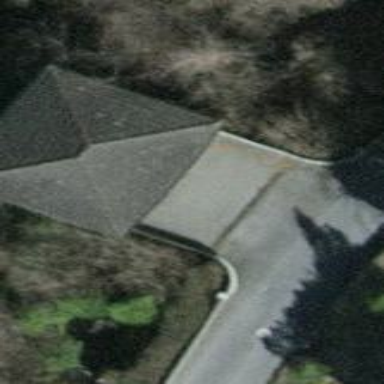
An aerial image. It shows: Garage building.